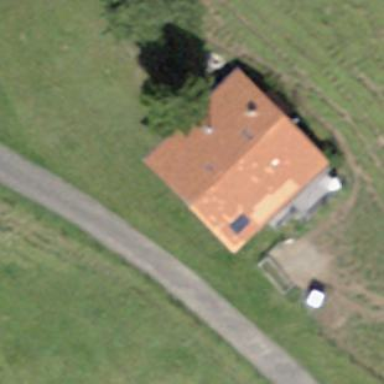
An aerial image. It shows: Cabin.